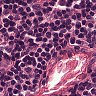
Metastatic tissue present: no